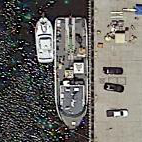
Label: civil